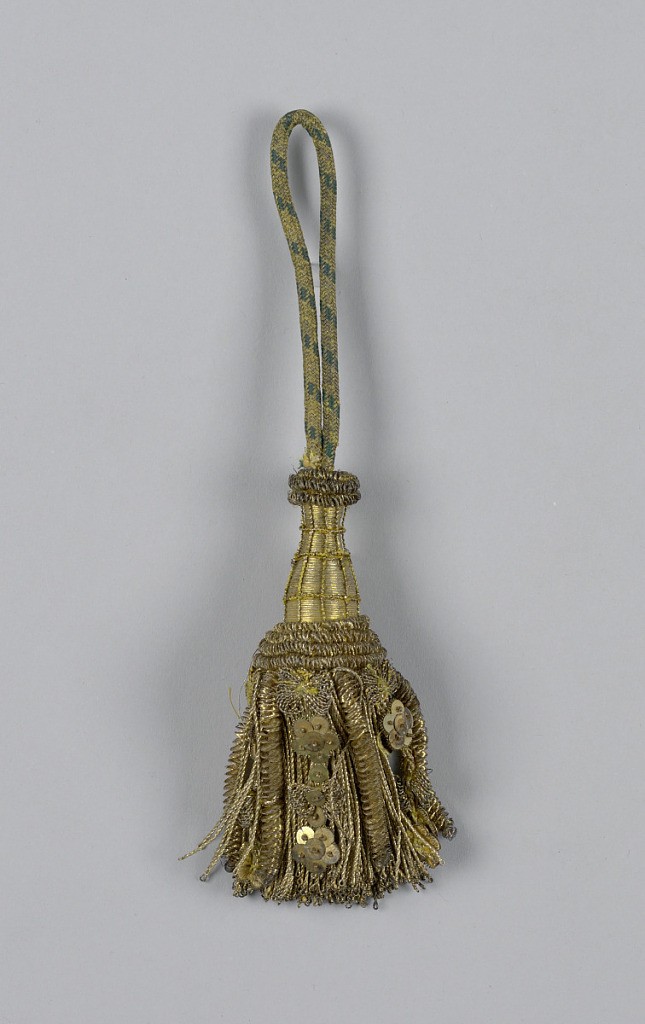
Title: Tassel
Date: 18th century
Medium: metallic thread, linen, wood core
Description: Tassel with a turned wooden core (vase shaped) has metallic thread and collars over a cover of yellow linen cloth. Skirt of twisted metallic threads with strands of spiral twist and ornaments formed of paillettes and rosettes. Loop of green silk and metallic cord.